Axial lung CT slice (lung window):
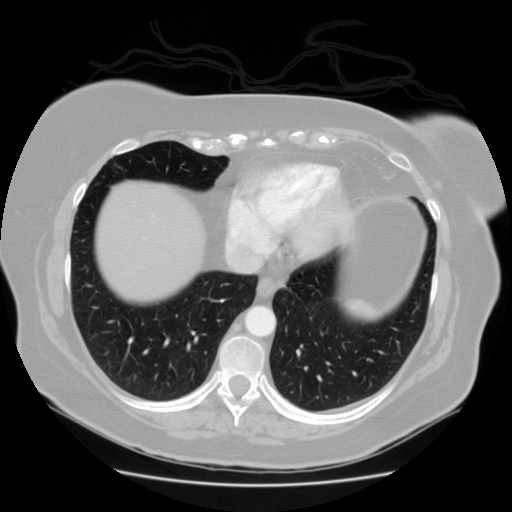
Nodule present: no